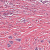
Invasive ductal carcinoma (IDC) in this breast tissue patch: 1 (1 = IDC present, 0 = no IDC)